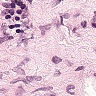
Metastatic tissue present: no